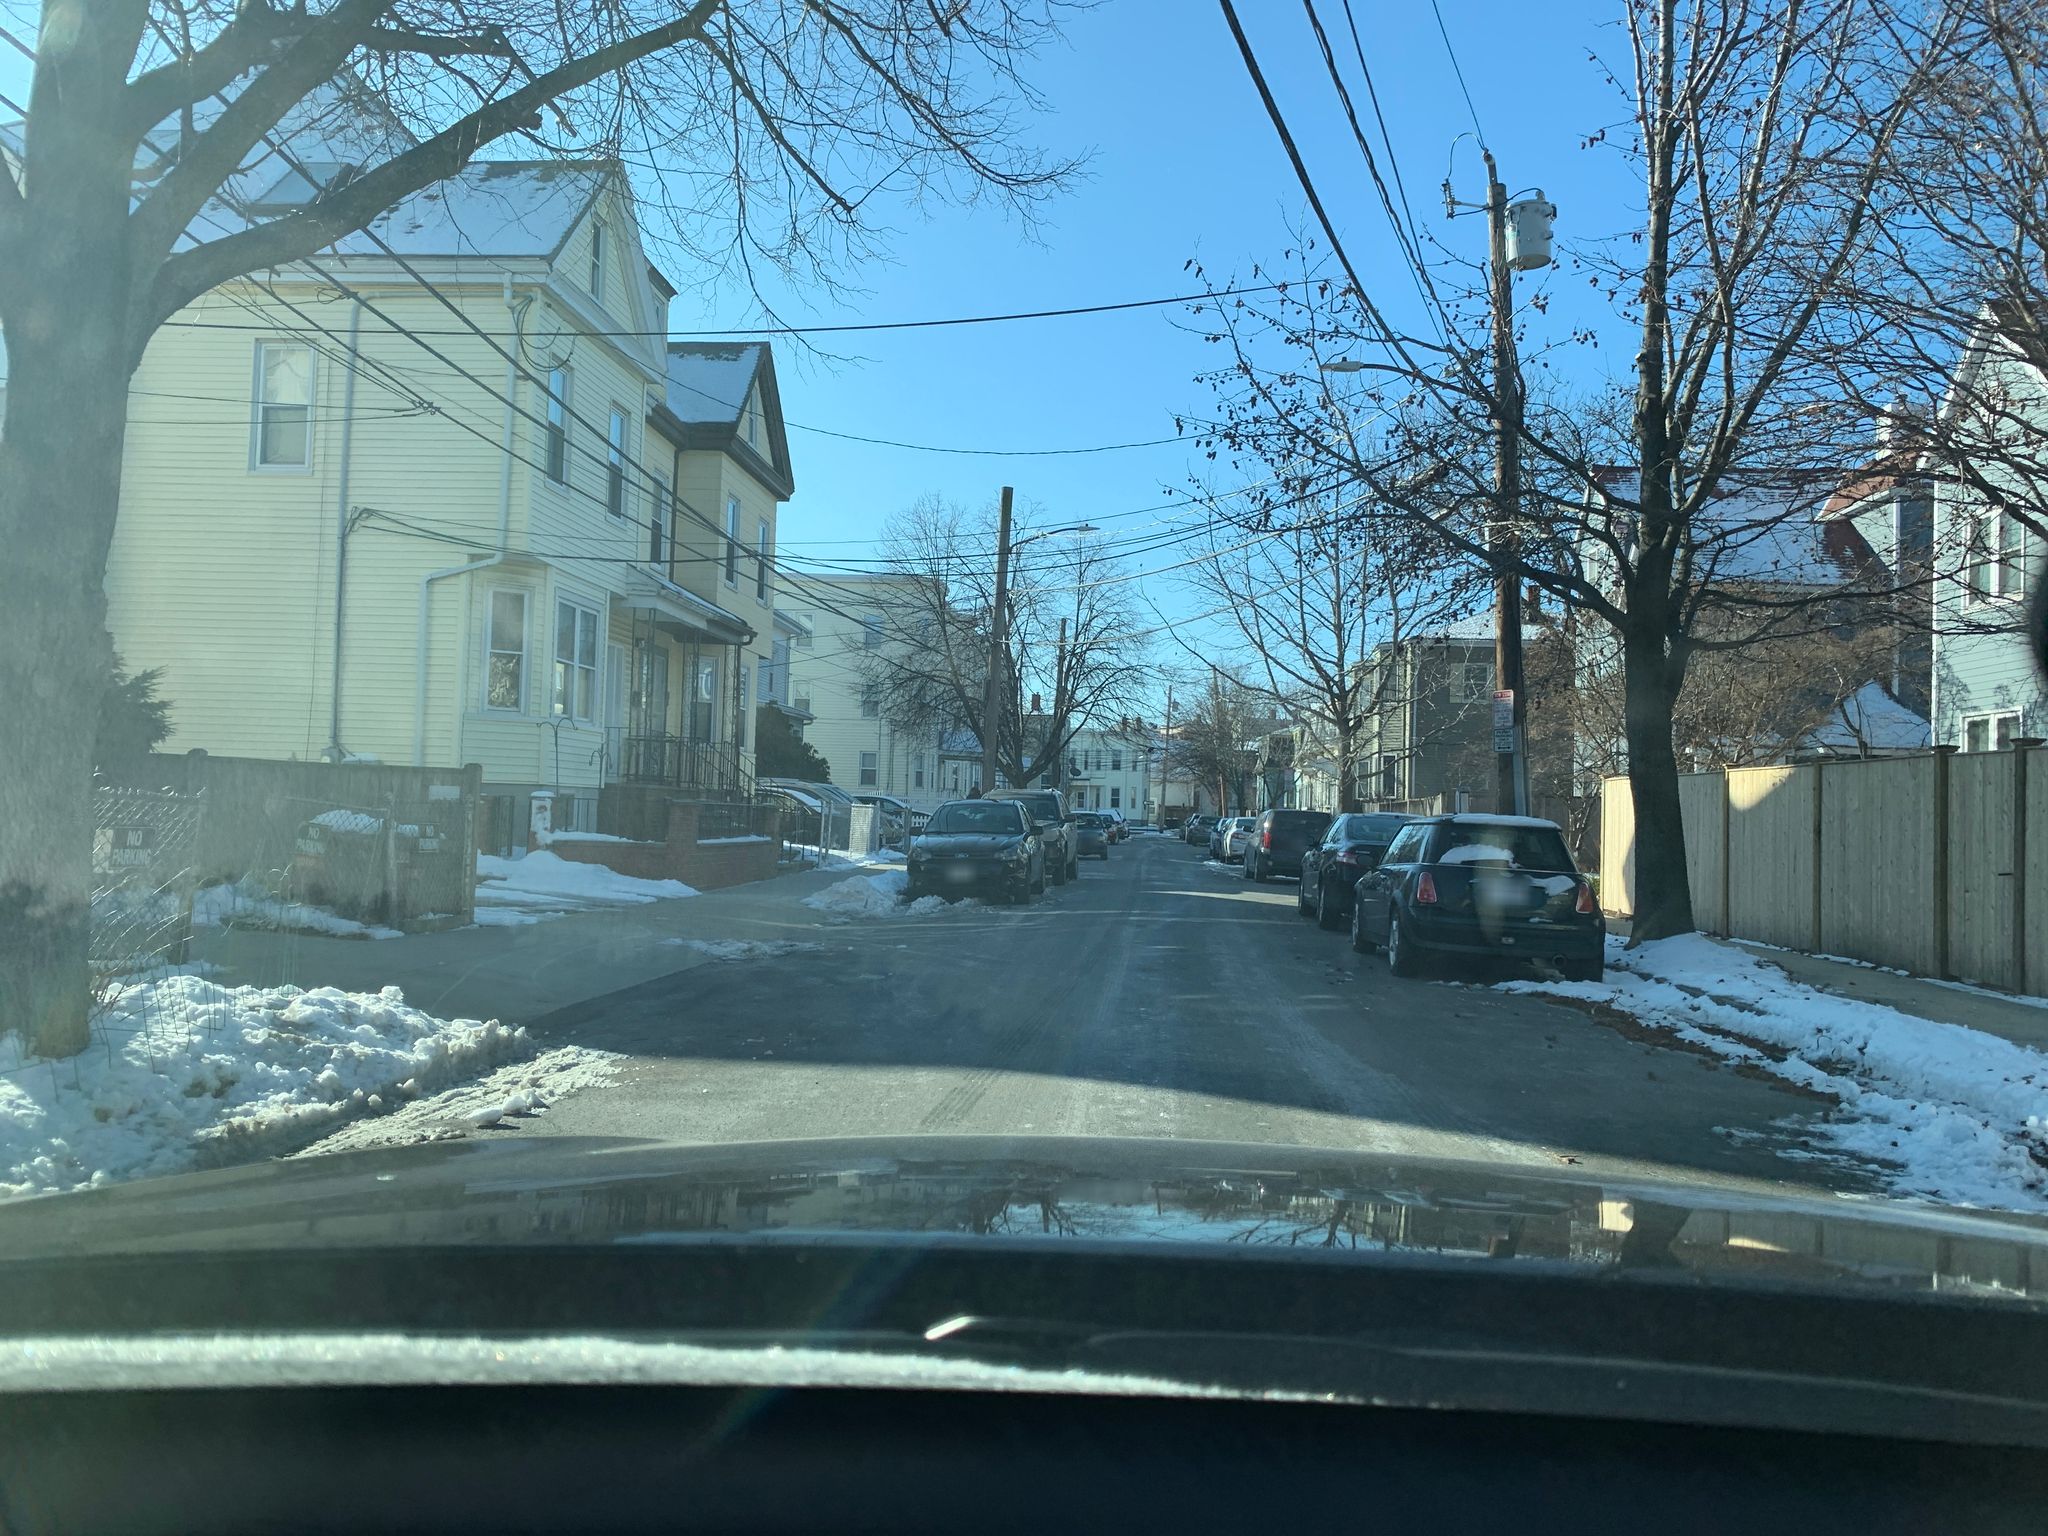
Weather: snowy
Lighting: dusk/dawn
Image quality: good
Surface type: driving surface
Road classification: residential
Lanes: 2
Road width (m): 12.2
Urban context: urban centre
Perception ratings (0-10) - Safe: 6.49, Lively: 8.13, Beautiful: 5.06, Boring: 4.69, Depressing: 2.08, Wealthy: 2.4